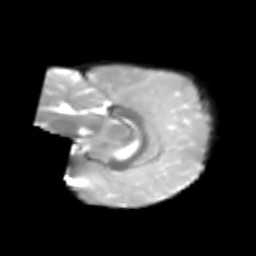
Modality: T2w
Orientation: sagittal
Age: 6
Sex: female
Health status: healthy